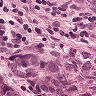
Metastatic tissue present: yes